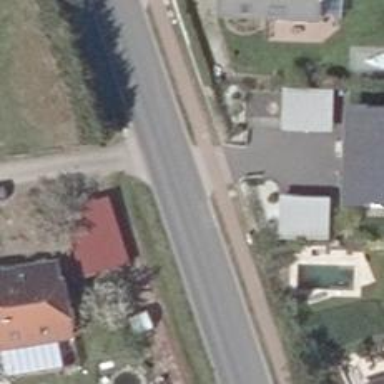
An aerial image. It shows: Tertiary road.